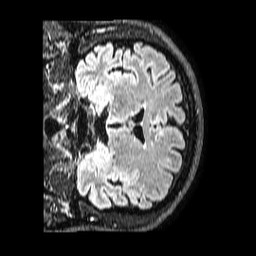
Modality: FLAIR
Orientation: coronal
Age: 57
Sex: male
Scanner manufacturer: philips
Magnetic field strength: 1.5 T
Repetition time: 4.8 s
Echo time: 0.3 s